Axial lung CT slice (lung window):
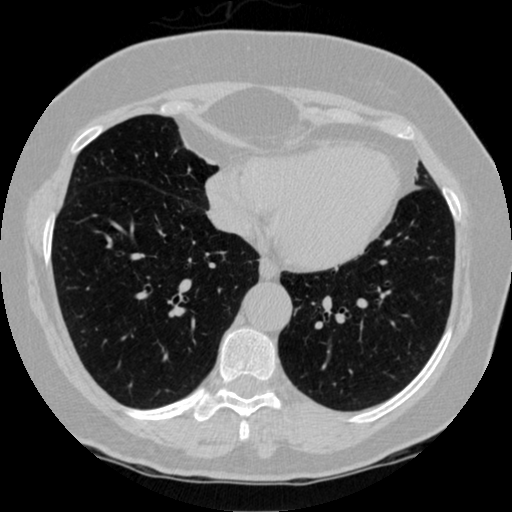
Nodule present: no